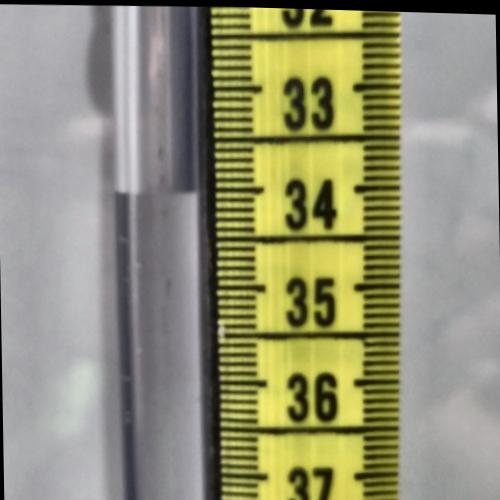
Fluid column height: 34.0 cm